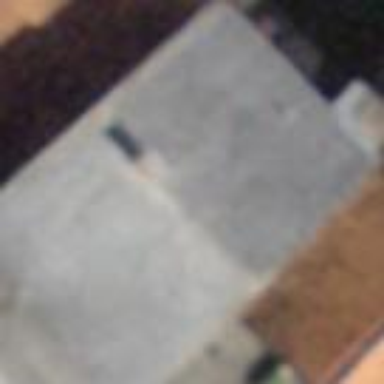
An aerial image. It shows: Simple house.